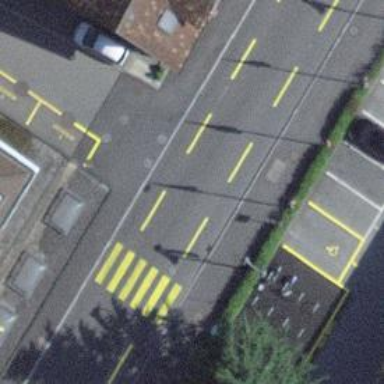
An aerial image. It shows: Marked crossing on the road.